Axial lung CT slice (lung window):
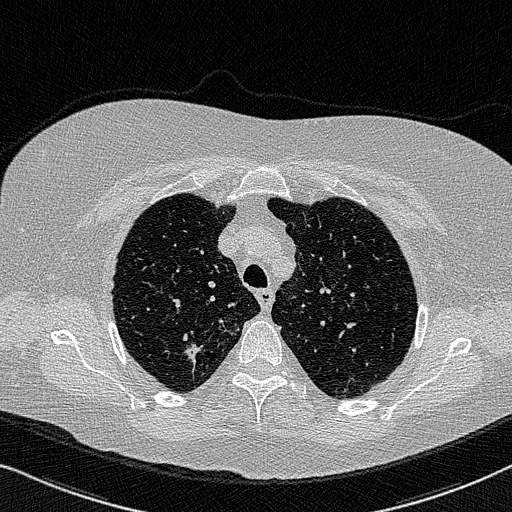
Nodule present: yes
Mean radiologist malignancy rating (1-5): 4.25